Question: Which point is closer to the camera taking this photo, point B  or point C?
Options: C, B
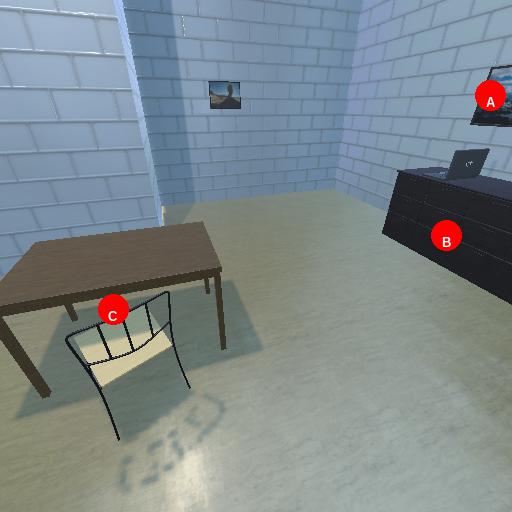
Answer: C